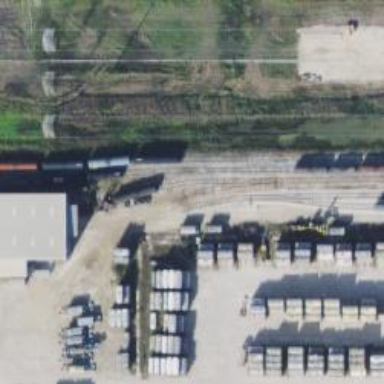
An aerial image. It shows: Rail spur service.